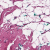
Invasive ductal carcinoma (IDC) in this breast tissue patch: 0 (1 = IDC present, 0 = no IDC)